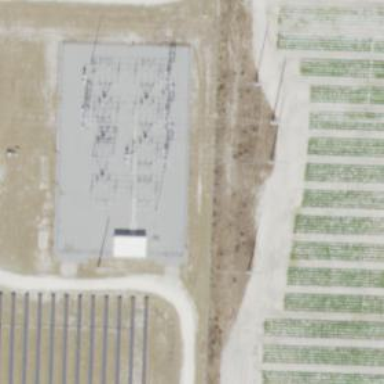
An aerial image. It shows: There is fence around switching substation.